Question: I am trying to collect the data from database by using Dynamic Linq Library <URL>. When I loop through it showing this error 'The item with identity 'FirstName' already exists in the metadata collection'
Seems like Dynamic Linq Library <URL> is can't handle duplicate alias column names.
I have two tables and it has One-On-Many relationship as follow, containing the same Columns names in Lead table and CoBorrower table.
Table1: Lead
Columns: LeadID, FirstName,DateCreated
Table2: CoBorrower
Columns: LeadID, CoBorrowerID,FirstName,Tax,DateCreated
Here is my code snippet
'''
var res = (from l in db.Leads
join db.CoBorrower.GetAll()
on l.LeadID equals cb.LeadID
select new { l, cb }).AsQueryable();
string myCustomCondition="FistName=myname";
IQueryable iq = res.Where(myCustomCondition)
.OrderBy(reportBulder.Group1)
.Select("new(l.LeadID,l.FirstName,cb.FistName)")
.GroupBy("LeadID", "it")
.Select("new (it.Key as Key, it as Value)");
foreach (dynamic group in iq)
{
string Key = group.Key.ToString();
List<dynamic> items = new List<dynamic>();
foreach (dynamic album in group.Value)
{
items.Add(album);
}
dataList.Add(Key, items);
}
'''

I will appreciate your help in advance.
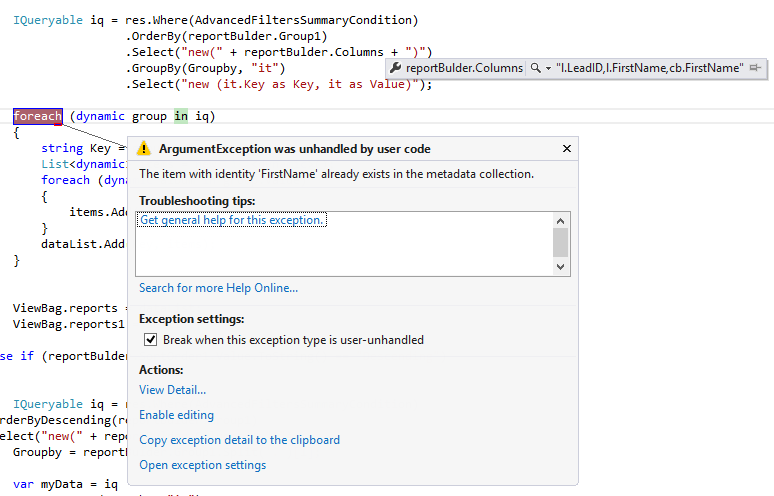
Answer: This is logical. The '.Select("new(l.LeadID,l.FirstName,cb.FistName)")' will create an anonymous object like:
'''
new
{
LeadID = ....,
FirstName = ....,
FirstName = ....,
}
'''
that is illegal (two properties with the same name)
Use the 'as'
'''
.Select("new(l.LeadID,l.FirstName,cb.FistName as FirstName2)")
'''
so that the anonymous object created is
'''
new
{
LeadID = ....,
FirstName = ....,
FirstName2 = ....,
}
'''
as you do in the second '.Select'.